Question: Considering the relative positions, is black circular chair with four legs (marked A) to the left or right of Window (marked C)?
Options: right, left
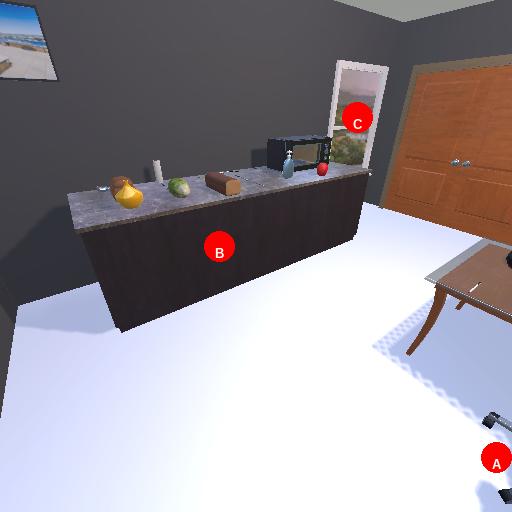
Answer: right